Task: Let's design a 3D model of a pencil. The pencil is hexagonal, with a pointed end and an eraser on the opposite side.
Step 82:
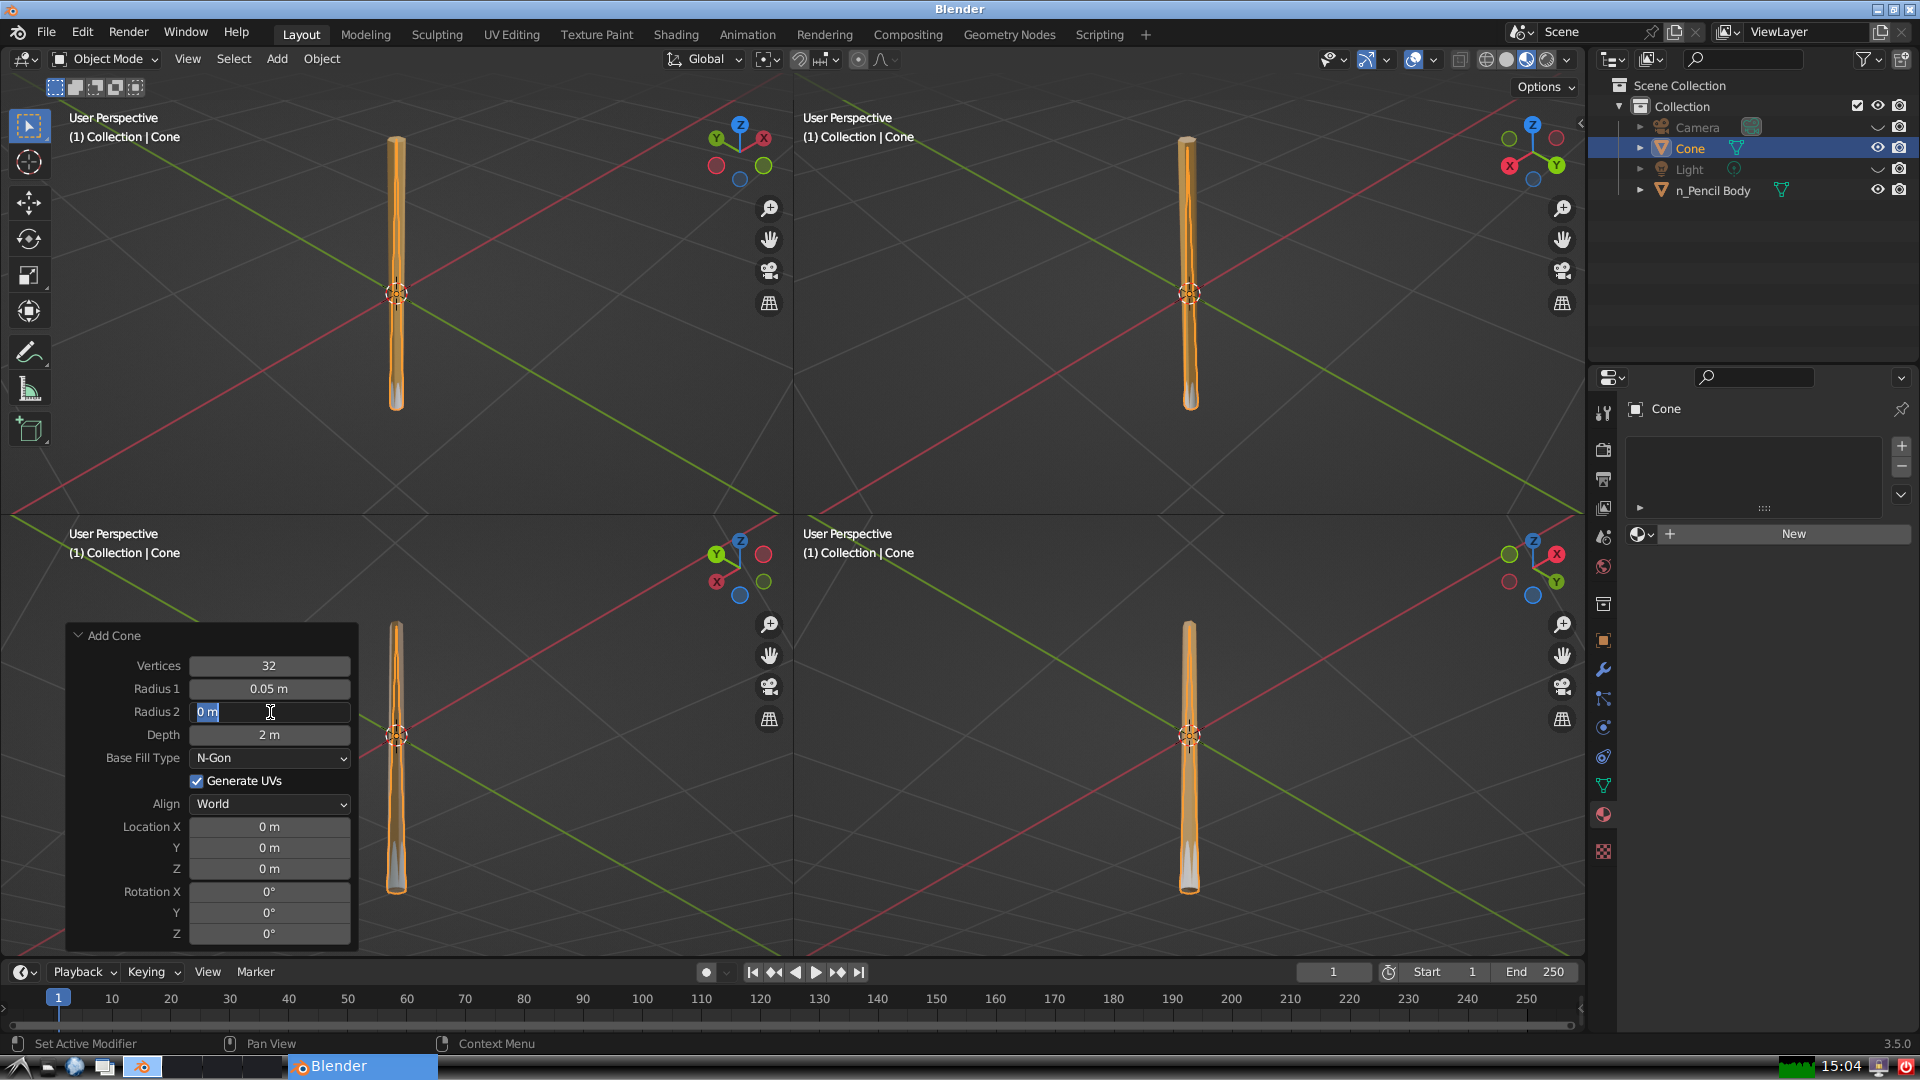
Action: input_text: 0.0